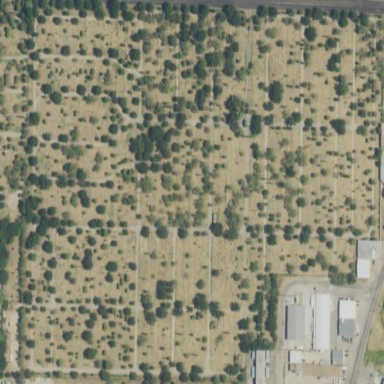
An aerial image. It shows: Cemetery.